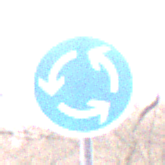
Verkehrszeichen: Kreisverkehr
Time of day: MorningAfternoon
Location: Outdoor (Nature)
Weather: Overcast
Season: Autumn
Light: Natural